Question: my php version is PHP Version '5.3.6'.
Xdebug setting in php.ini:
'''
[Xdebug]
zend_extension_ts="D:\php\ext\php_xdebug-2.1.2.dll"
xdebug.remote_enable=1
;IP
xdebug.remote_host=127.0.0.1
xdebug.remote_port=9000
xdebug.remote_handler=dbgp
xdebug.auto_trace = On
xdebug.show_exception_trace = On
xdebug.remote_autostart = On
xdebug.collect_vars = On
xdebug.collect_return = On
xdebug.collect_params = On
'''
i have installed PHP 5.3 VC6 (32 bit)/ PHP 5.3 VC9 (32 bit). they are both failed.
when typed "php --ini" on cmd . it shows:

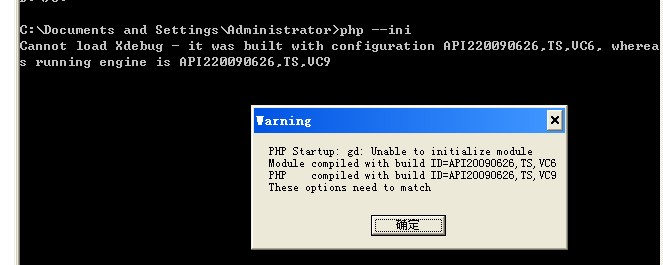
Answer: in order to find the correct binary to use, please follow the instructions at <URL>
cheers,
Derick